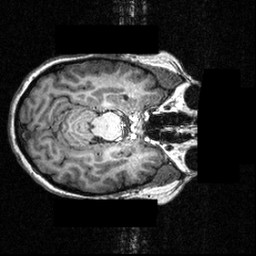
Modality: T1w
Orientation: axial
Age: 30
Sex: female
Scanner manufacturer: siemens
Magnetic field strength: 3.951 T
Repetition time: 1.5 s
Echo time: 0.00335 s